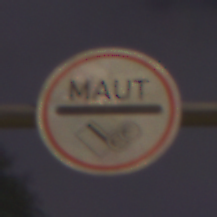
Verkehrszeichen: MautflichtigeStrecke
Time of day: Night
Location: Outdoor (Suburban)
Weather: PartlyCloudy
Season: NotSpecified
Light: Artificial